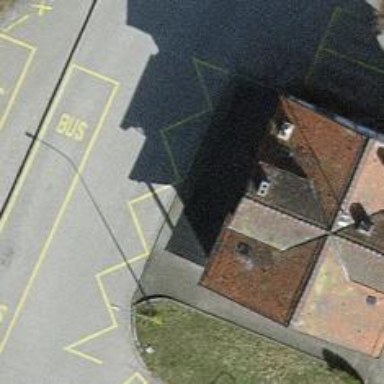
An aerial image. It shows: Bus stop with platform for public transport.